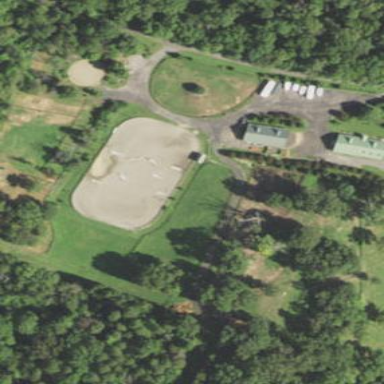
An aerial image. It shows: Leisure land designated for horse riding.